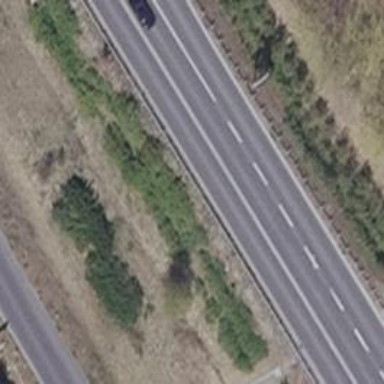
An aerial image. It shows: Asphalt trunk highway designated as motorroad.